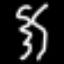
Label: squiggle